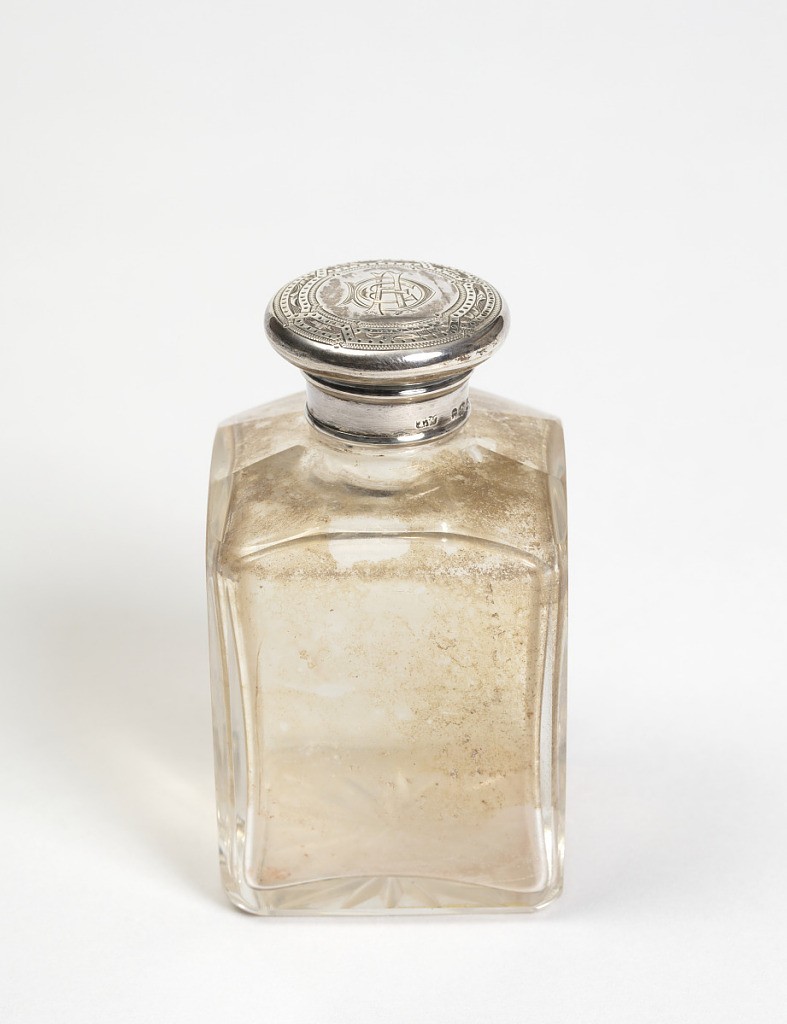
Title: Perfume Bottle from Traveling Dressing Case
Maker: Thomas Whitehouse, British, active 1848-98
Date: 1875
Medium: glass, silver
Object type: bottle
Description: Glass bottle with a square base and silver top. The bottle has a many-pointed star cut into the bottom. The silver top has incised decoration with a five-banded border with three different pattern types. The center of the lid has a monogram.